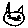
Label: cat